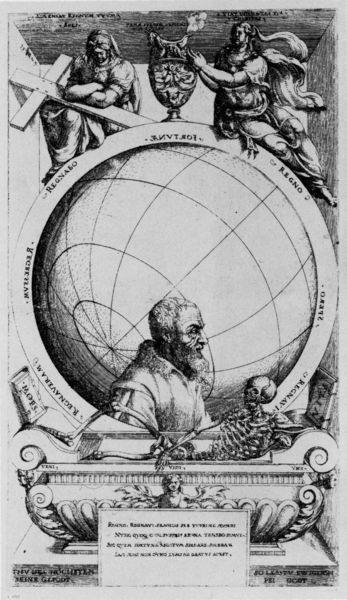
Titel: Selbstbildnis des Augustin Hirschvogel
Künstler: Augustin Hirschvogel
Institution: (Seriendruck)
Schlagwörter: kopf, mann, weiß, frau, grau, männer, nase, profil, schwarz, zeichnung, ornament, bart, augen, kragen, tod, tot, vollbart, bildnis, portrait, porträt, erde, kirche, gewand, haare, kelch, mantel, blatt, kreis, rund, amphore, engel, krug, vase, schrift, italien, man, grafik, graphik, figuren, könig, papst, tafel, inschrift, büste, verzierung, knochen, vanitas, memento mori, vergänglichkeit, buch, glaube, kreuz, druck, sterne, radierung, stich, illustration, schwarzweiß, text, kugel, allegorie, entwurf, personifikation, fürst, wissenschaftler, buchseite, erdkugel, wappen, skelett, totenkopf, sarg, voluten, grab, götter, forscher, grad, plan, volute, pokal, entdecker, kupferstich, globus, welt, urne, raster, grabmal, wissenschaft, gerippe, weltkugel, gedenktafel, sarkophag, umschrift, frontispiz, breitengrad, koordinaten, fides, kopernikus, galilei, bedrückend, grphik, äquator, emgel, galileo, gallileo, sphären, breitengrade, meridian, sarkopharg, blett, üprofil'eridiane, längengrade, sterblichkeit, galileo galilei, proifil, globus sklett kreuz, pfril, orbis, schawarzweiß